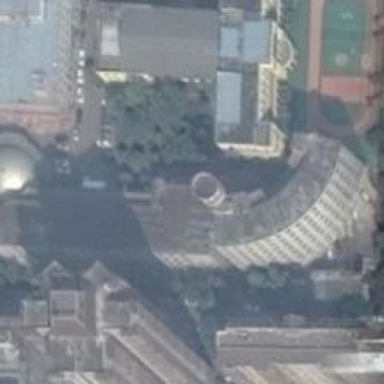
A curved building and a t-shaped building are next to the football field .